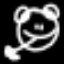
Label: frog